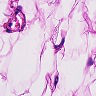
Metastatic tissue present: no